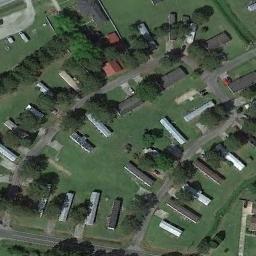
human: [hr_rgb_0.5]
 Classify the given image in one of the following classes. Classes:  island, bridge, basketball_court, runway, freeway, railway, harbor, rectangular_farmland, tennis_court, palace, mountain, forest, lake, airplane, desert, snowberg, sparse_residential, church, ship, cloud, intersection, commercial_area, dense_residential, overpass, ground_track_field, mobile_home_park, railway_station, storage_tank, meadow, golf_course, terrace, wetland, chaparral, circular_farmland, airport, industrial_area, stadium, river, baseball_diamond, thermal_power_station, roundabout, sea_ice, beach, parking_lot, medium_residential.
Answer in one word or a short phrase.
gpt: mobile_home_park